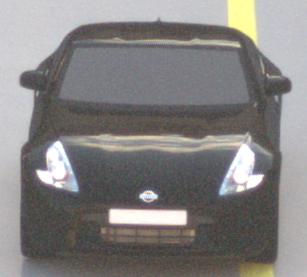
Make: Nissan
Model: 370Z Coupé
Detailed model: 370Z (Z34) Coupé
Model produced from: 2009/12
Model produced until: 2013/03
Doors: 3
Color: black
Road condition: wet road
Daytime: sunrise or sunset
Contrast: low contrast